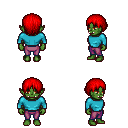
a pixel art fantasy rpg character, female body template, orc, green skin, teal long-sleeve shirt, magenta pants, red plain hairstyle, four views (front, back, left, right), 2x2 character sprite sheet, small pixel art, hard edges, no anti-aliasing